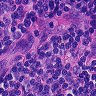
Metastatic tissue present: no